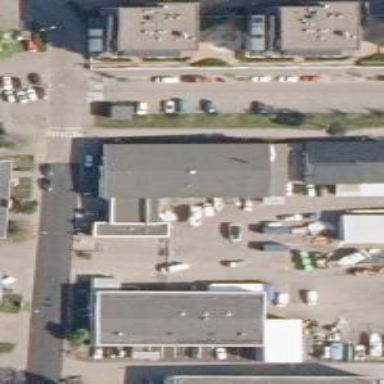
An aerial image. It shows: Retail building.